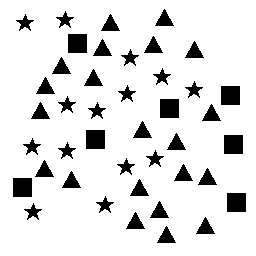
Squares: 7
Triangles: 21
Stars: 14
Total shapes: 42